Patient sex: M
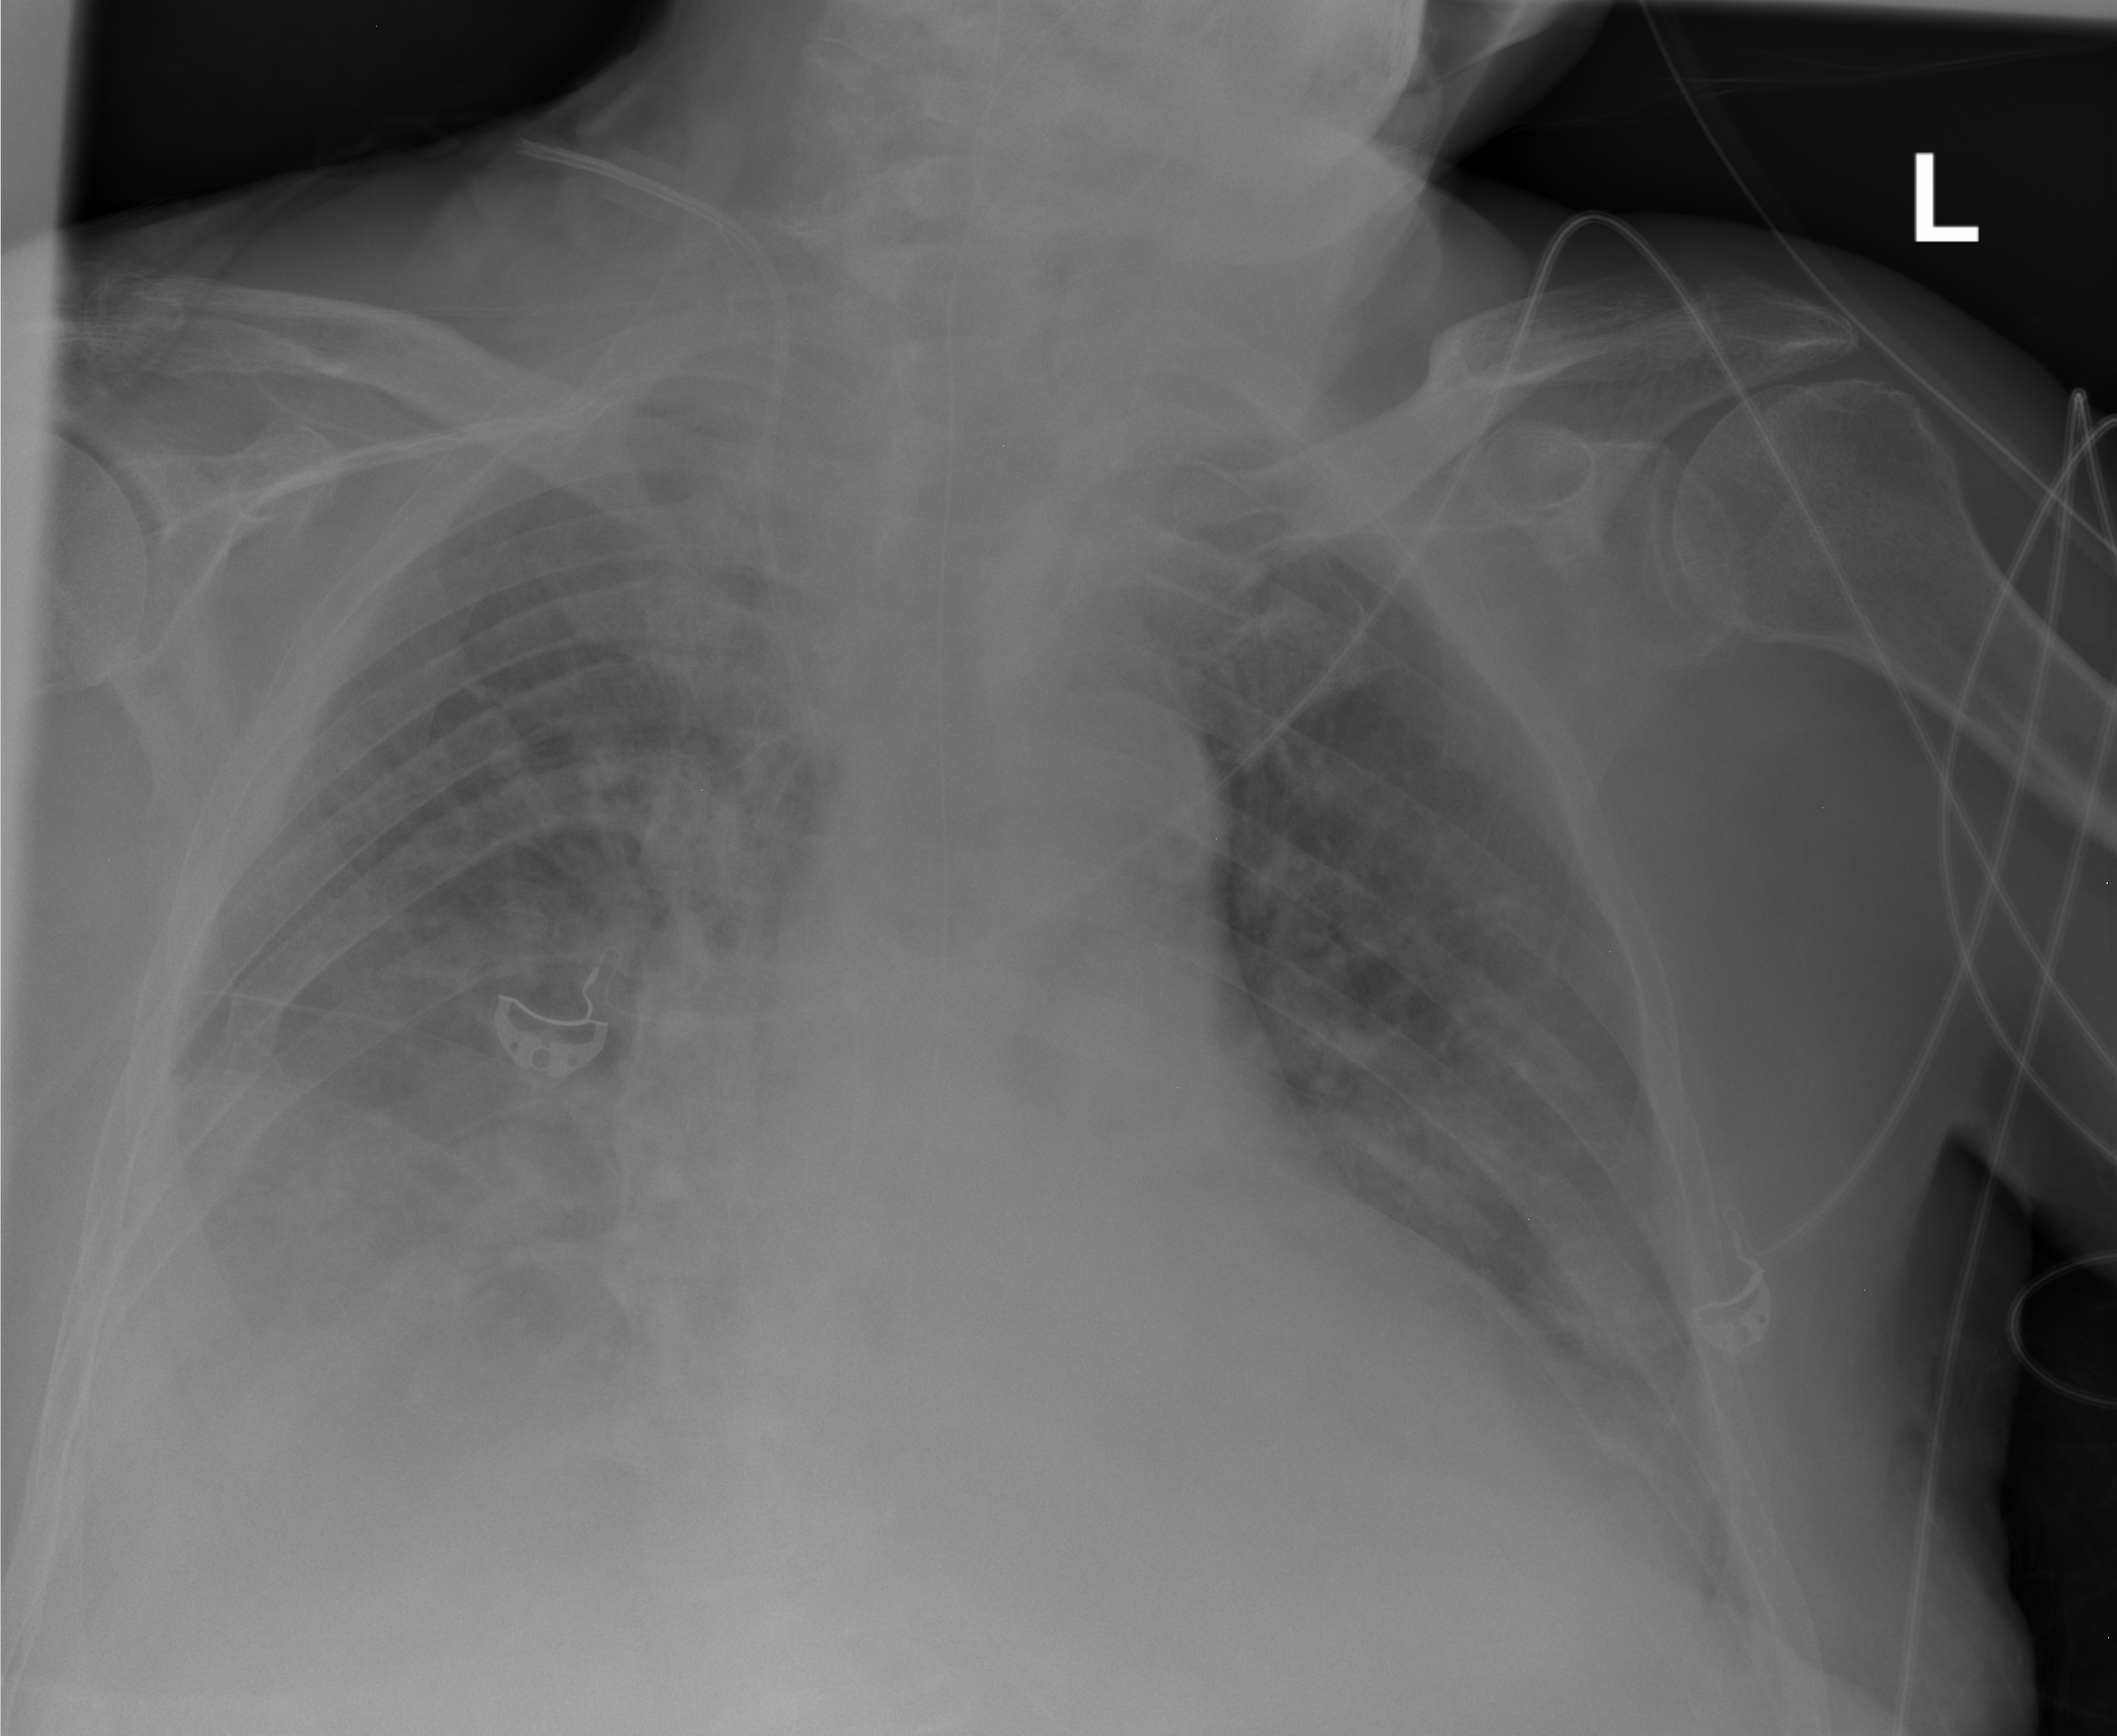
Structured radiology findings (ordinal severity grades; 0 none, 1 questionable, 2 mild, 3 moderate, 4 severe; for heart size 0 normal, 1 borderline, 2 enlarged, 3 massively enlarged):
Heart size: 2
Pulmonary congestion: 2
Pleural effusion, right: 2
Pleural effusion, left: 2
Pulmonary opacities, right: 2
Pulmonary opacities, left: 0
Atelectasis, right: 2
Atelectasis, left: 2